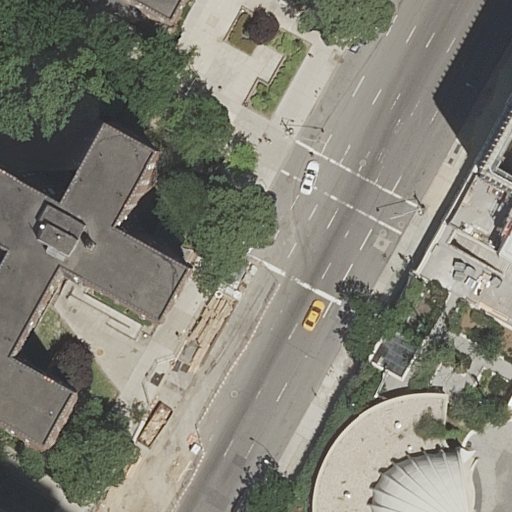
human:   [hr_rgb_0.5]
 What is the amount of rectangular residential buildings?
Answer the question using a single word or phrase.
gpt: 1

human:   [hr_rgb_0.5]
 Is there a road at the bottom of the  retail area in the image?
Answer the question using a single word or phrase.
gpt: yes

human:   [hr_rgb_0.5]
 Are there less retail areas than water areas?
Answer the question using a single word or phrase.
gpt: no

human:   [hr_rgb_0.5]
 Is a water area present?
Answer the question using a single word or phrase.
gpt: no

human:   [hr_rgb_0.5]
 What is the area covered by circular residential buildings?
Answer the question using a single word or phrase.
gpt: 0m2

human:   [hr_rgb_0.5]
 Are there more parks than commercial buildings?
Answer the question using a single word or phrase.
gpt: yes

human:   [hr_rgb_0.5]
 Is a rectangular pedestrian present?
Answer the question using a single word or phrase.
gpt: no

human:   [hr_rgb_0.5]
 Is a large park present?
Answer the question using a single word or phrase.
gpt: yes

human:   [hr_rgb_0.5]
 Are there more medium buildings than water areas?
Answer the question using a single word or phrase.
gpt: yes

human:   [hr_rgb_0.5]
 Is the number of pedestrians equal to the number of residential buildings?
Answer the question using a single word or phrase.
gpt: no

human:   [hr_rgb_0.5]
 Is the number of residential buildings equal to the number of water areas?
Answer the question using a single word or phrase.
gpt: no

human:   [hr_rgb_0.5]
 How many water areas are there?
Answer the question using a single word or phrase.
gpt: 0

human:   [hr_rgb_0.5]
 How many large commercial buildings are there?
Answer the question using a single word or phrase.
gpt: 0

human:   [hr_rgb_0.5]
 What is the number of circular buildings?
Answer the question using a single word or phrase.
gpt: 0

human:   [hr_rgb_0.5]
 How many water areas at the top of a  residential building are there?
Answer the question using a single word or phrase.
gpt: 0

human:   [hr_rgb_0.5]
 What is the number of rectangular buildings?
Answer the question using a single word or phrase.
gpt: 1

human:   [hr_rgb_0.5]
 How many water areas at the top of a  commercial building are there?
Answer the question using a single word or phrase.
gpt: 0

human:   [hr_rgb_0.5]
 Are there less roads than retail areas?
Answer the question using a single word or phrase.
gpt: no

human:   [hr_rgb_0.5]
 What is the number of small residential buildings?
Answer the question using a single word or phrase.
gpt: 0

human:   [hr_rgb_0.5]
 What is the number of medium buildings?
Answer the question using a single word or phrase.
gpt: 1

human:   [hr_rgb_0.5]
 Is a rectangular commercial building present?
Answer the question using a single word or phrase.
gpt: no

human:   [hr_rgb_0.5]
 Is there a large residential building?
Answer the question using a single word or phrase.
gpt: yes

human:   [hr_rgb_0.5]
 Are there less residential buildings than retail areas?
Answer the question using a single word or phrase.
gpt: no

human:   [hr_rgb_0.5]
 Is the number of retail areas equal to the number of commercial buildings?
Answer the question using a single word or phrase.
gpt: no

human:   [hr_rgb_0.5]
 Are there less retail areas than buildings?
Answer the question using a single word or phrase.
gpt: yes

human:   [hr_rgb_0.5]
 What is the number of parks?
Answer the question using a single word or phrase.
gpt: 1

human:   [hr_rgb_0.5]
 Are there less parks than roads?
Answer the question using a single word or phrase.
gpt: yes

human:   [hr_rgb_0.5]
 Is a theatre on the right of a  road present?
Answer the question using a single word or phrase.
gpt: yes

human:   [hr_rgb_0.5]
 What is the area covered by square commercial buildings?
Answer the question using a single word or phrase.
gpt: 0m2

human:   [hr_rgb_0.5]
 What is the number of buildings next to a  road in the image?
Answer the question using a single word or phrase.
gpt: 4

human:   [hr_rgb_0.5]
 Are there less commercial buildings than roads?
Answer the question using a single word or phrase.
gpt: yes

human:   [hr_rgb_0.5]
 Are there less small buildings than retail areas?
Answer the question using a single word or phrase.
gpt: yes

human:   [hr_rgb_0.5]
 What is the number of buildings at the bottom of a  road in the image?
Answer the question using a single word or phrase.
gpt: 2

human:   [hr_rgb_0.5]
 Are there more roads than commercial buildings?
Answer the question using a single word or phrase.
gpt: yes

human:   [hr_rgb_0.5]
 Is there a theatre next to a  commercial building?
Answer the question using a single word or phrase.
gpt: no

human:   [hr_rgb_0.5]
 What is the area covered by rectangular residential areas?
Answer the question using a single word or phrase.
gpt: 0m2